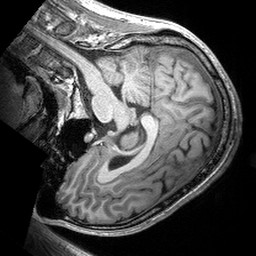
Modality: T1w
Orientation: sagittal
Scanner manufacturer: siemens
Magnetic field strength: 3 T
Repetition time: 2.53 s
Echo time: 0.00288 s